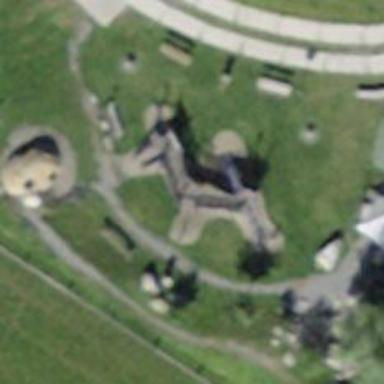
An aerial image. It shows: Playground structure.